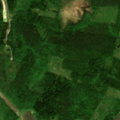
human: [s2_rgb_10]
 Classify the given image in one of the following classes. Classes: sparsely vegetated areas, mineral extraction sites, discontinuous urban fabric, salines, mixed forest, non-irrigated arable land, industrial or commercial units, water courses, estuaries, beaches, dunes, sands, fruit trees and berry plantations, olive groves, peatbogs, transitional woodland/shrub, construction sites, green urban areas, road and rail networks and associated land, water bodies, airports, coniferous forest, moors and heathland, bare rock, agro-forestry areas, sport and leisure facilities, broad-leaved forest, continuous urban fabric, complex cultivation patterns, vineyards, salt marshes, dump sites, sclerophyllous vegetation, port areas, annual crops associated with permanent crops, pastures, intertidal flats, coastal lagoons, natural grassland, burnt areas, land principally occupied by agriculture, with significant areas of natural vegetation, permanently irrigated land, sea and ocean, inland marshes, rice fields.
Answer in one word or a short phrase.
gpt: non-irrigated arable land, coniferous forest, mixed forest, transitional woodland/shrub